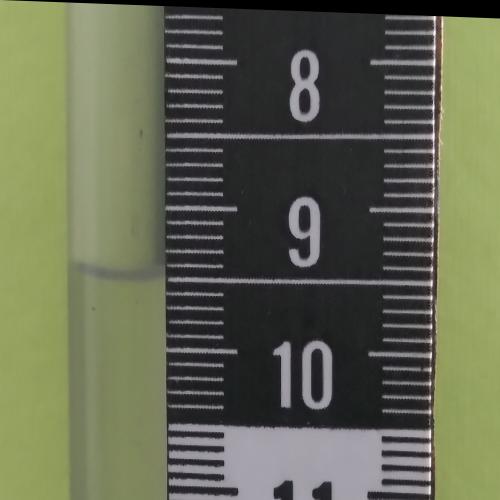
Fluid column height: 9.5 cm